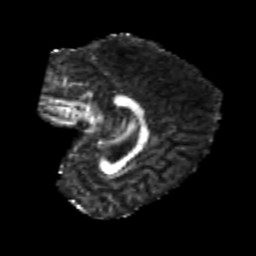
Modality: FA
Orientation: sagittal
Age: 25
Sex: female
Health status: healthy
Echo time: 0.074 s